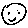
Label: smiley face